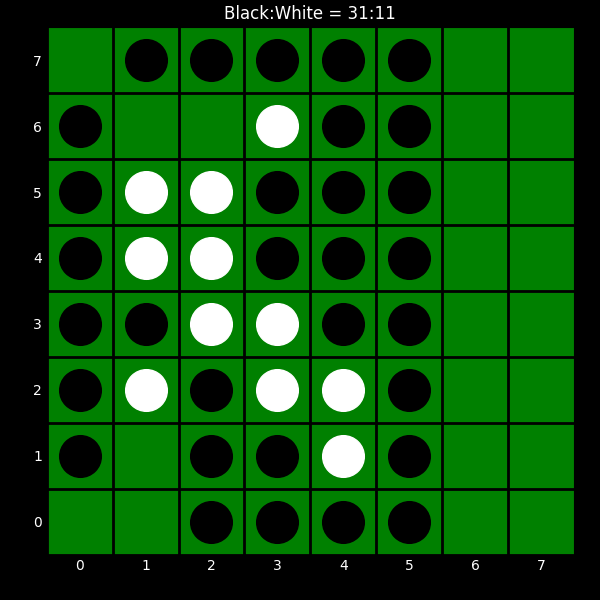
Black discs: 31
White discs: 11